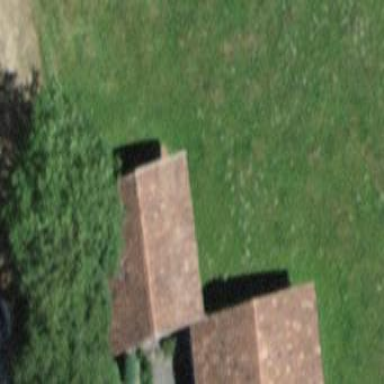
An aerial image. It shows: Barn.